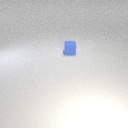
small blue rubber cube